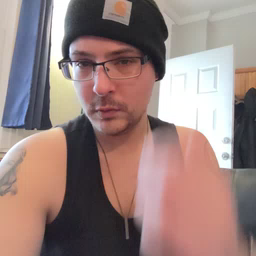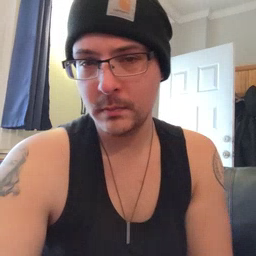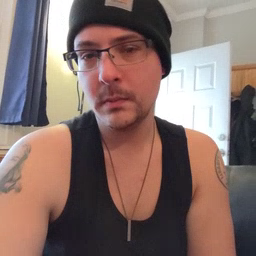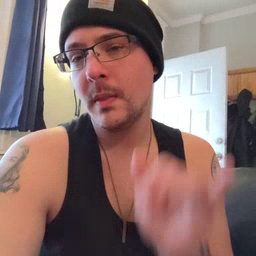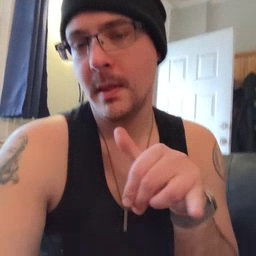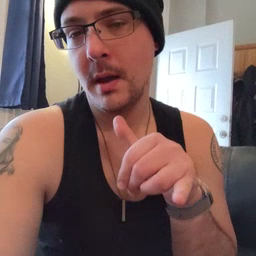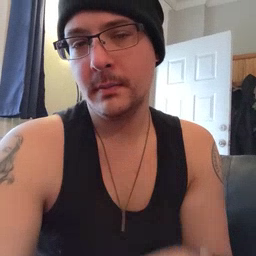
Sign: that